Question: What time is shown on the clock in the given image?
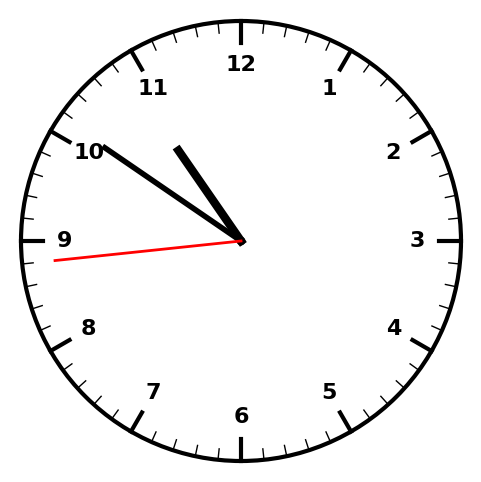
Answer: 10:50:44